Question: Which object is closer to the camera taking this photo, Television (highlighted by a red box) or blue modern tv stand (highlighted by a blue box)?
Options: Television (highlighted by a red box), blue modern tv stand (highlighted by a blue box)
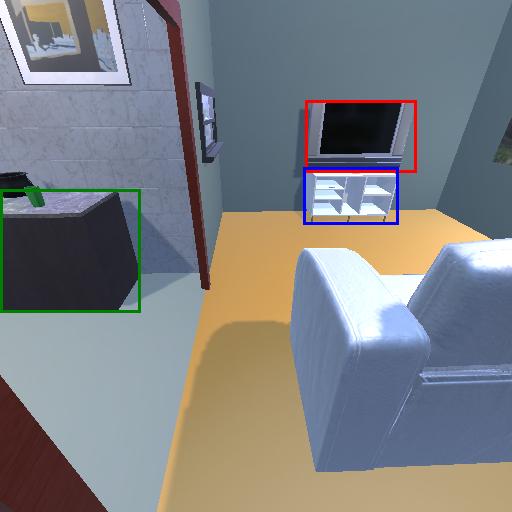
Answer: Television (highlighted by a red box)